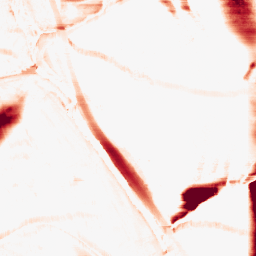
Category: morphological
Decomposition family: morphological_rect
Decomposition parameters: operation: opening
width: 50
height: 10
Upsampling method: bicubic
Upsampling parameters: scale: 4
Upsampling scale: 4